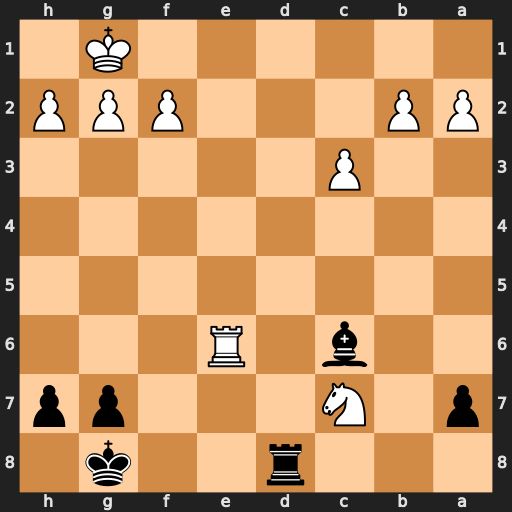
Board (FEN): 3r2k1/p1N3pp/2b1R3/8/8/2P5/PP3PPP/6K1
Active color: b
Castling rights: -
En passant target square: -
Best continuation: Rd1+ Re1 Rxe1#